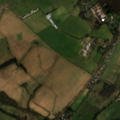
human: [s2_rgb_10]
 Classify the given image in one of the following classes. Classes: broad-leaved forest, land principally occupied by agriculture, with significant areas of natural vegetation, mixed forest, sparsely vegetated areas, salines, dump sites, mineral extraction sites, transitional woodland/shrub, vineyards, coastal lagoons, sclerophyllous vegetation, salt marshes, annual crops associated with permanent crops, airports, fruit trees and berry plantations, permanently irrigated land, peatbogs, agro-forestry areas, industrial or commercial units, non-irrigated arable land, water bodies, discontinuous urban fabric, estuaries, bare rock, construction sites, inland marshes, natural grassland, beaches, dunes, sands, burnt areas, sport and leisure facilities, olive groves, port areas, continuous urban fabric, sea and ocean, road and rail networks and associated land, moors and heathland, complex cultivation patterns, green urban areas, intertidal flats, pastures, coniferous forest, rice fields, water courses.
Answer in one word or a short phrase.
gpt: discontinuous urban fabric, non-irrigated arable land, pastures, mixed forest